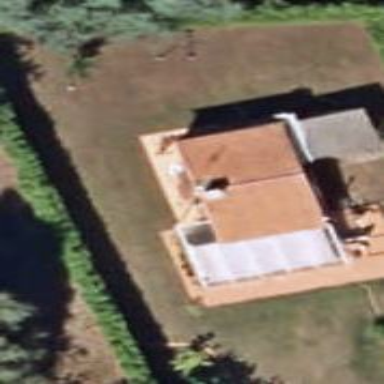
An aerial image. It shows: Simple house.